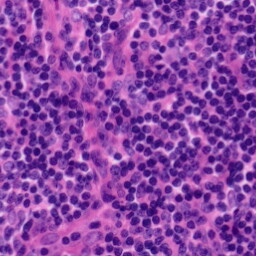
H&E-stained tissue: Tonsil